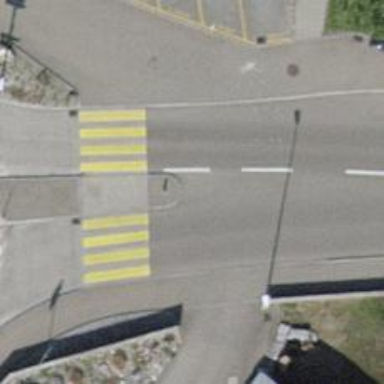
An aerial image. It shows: Public transport stop position.